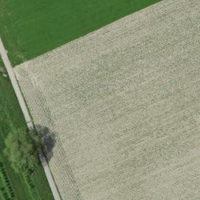
EUNIS habitat code: 52
Species observed at this site:
Juglans regia